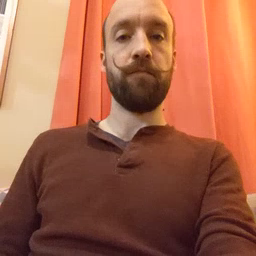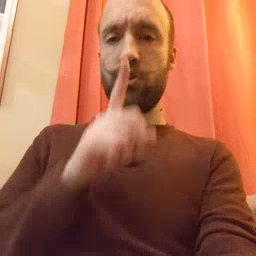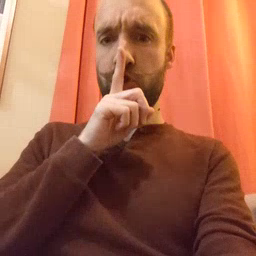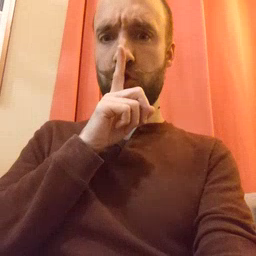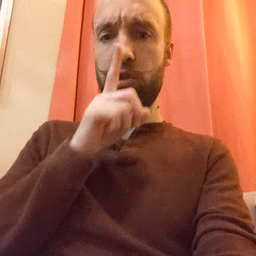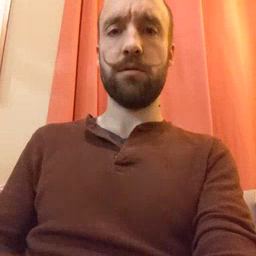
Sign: shhh